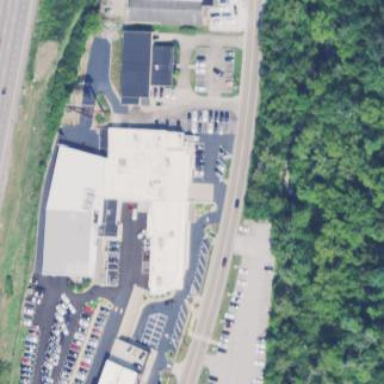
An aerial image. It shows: Car shop building.